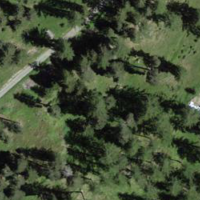
EUNIS habitat code: 43
Species observed at this site:
Cirsium erisithales
Crepis aurea
Phyteuma orbiculare